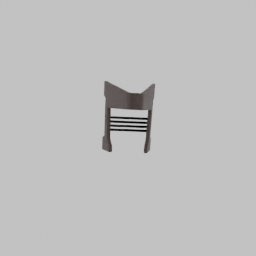
Label: tools